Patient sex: M
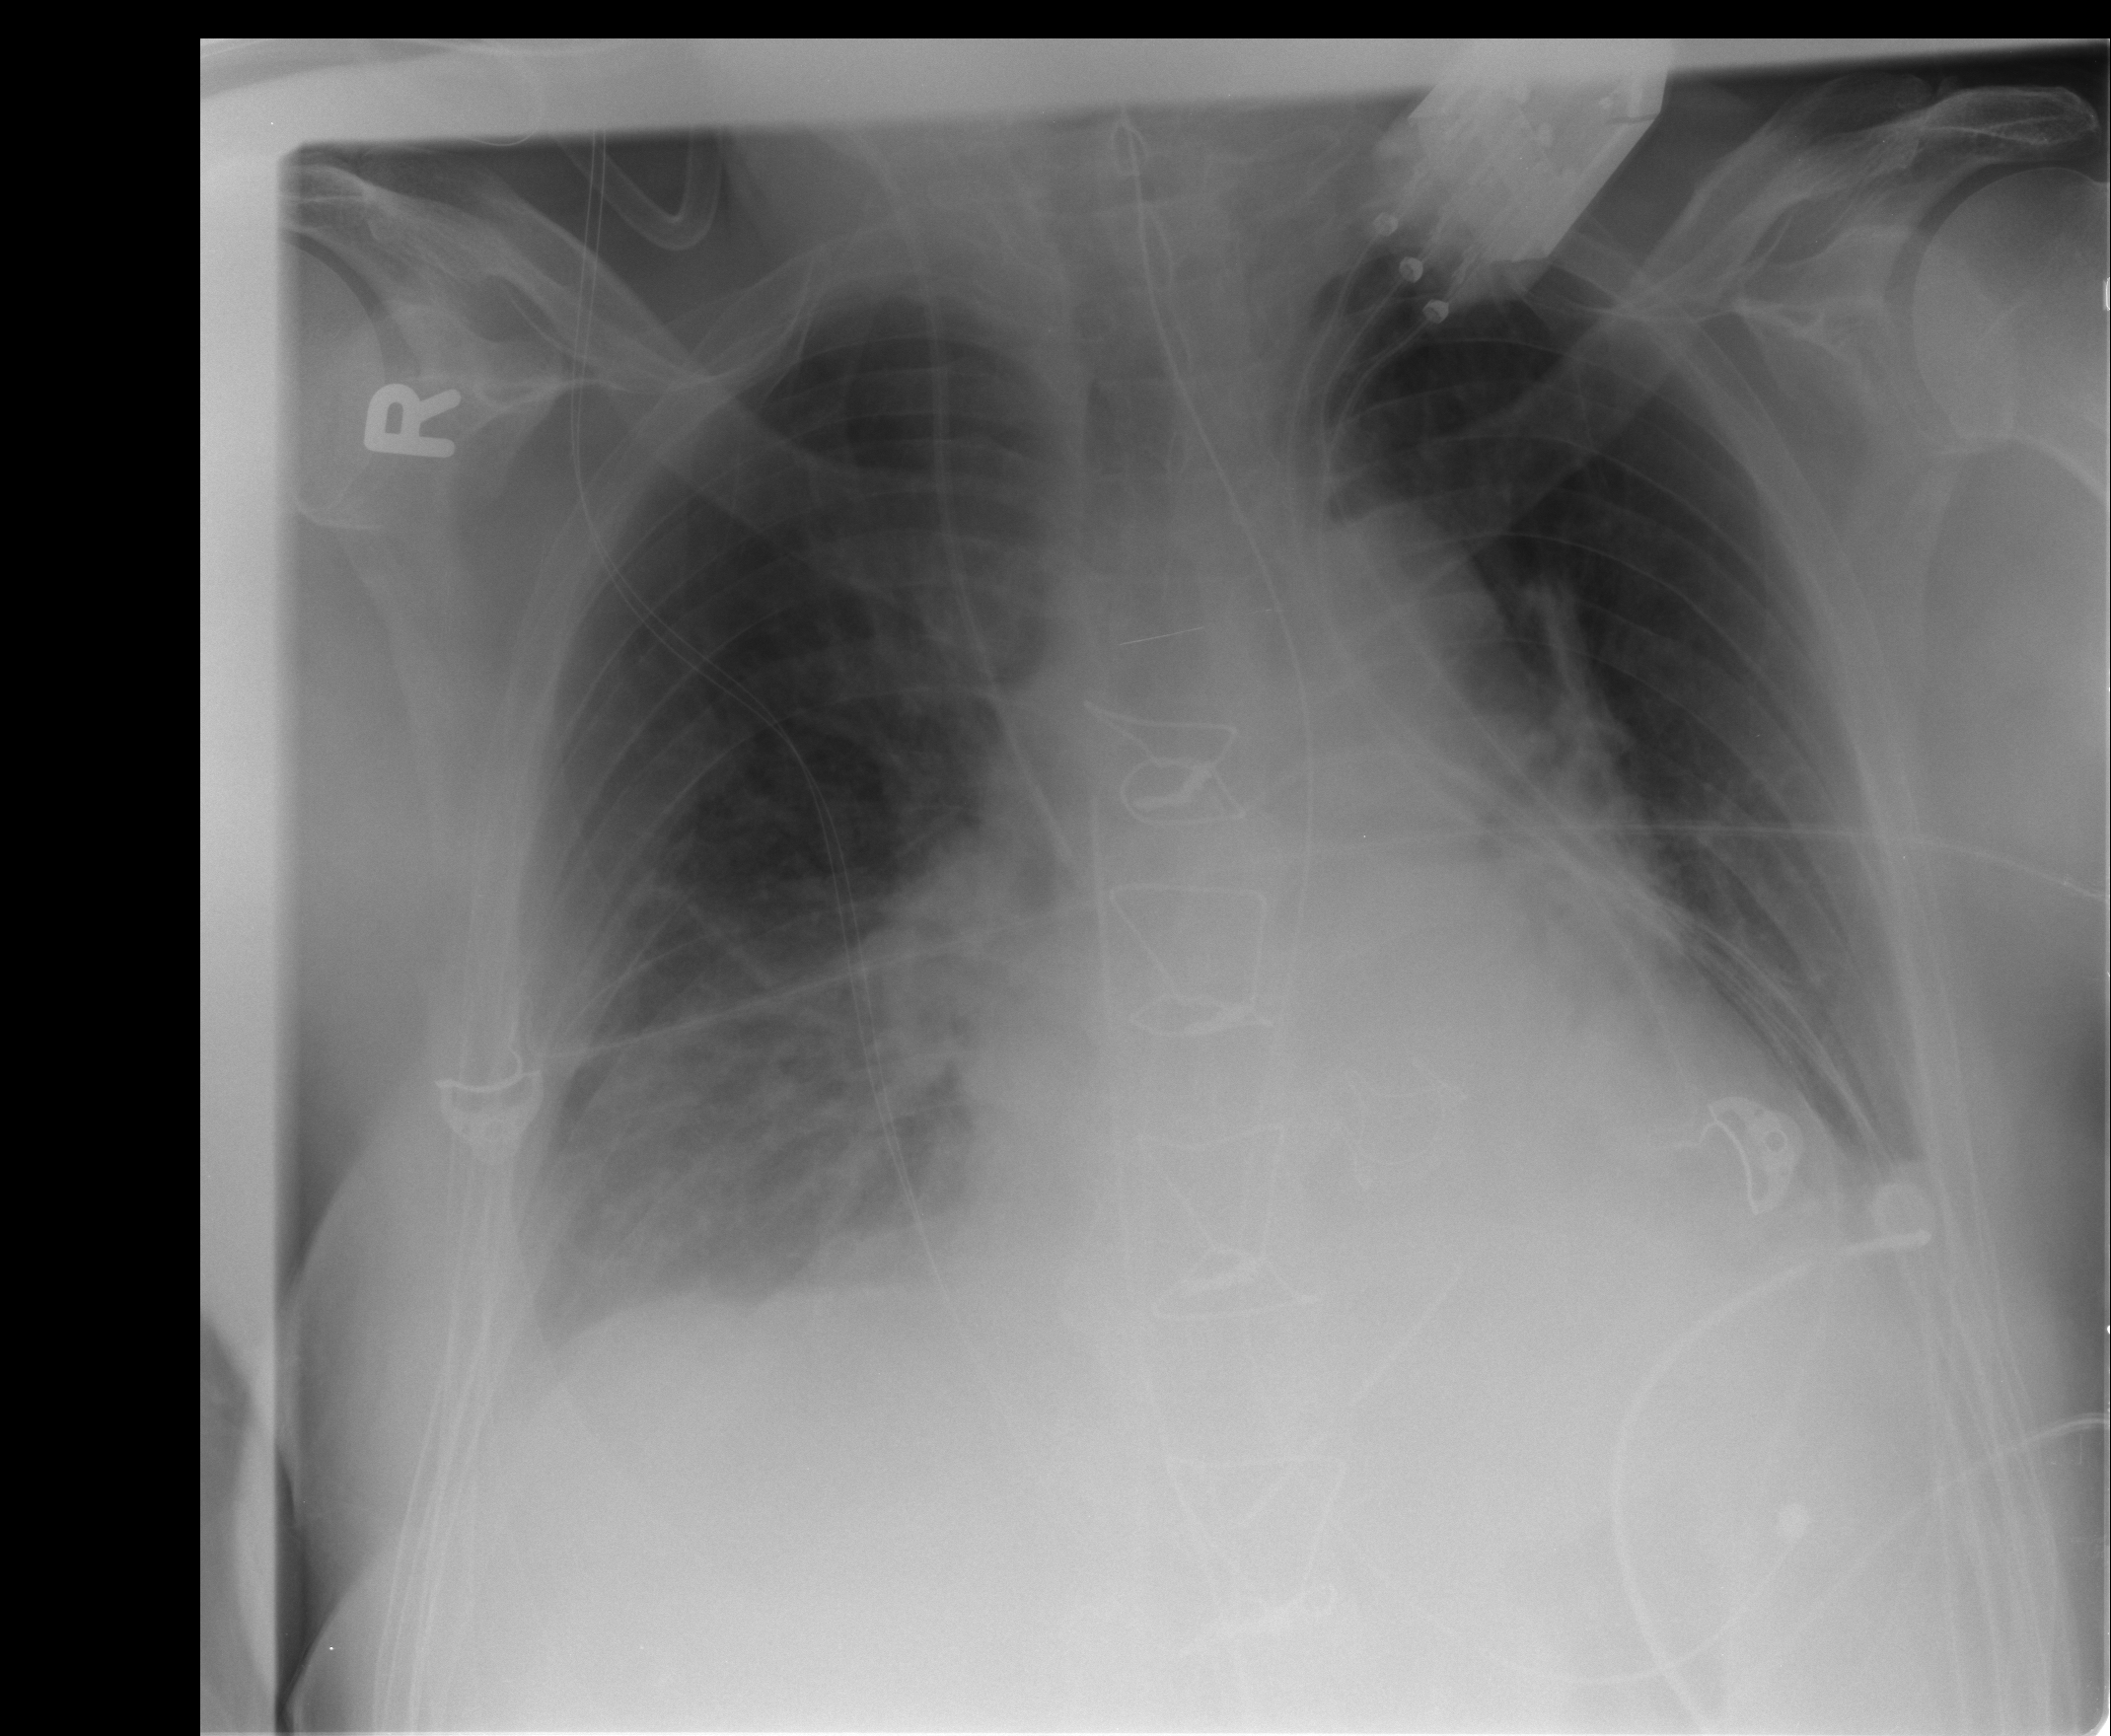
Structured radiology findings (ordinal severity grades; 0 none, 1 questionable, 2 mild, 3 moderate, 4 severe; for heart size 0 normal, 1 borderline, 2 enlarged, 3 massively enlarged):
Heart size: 2
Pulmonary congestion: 2
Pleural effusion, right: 2
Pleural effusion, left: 2
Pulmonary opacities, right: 2
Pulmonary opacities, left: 0
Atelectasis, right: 2
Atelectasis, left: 2